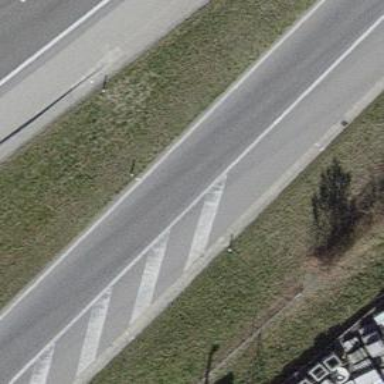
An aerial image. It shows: Asphalt motorway link.